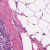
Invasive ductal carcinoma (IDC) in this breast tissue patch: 0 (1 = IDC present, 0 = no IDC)